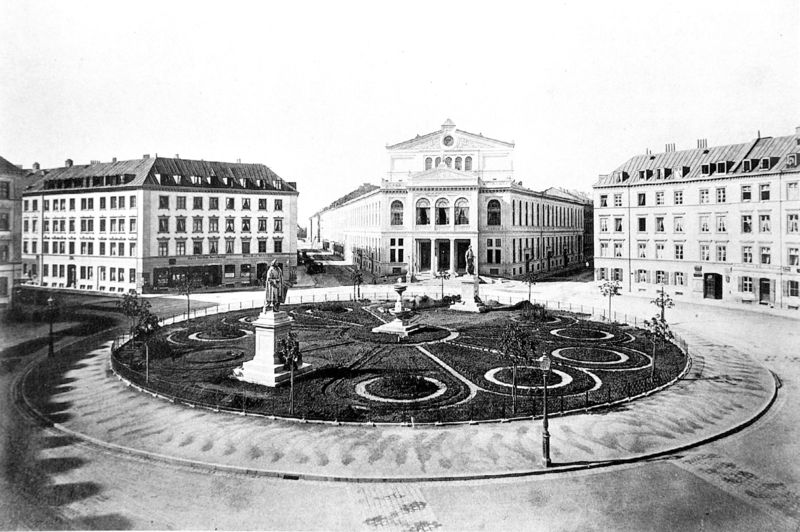
Titel: Gärtnerplatz in München mit Theater von Norden (Foto von 1867)
Künstler: Carl von Eichthal
Standort: München
Institution: Gärtnerplatz
Schlagwörter: baum, himmel, schatten, weiß, stadt, fenster, lampe, lampen, laterne, laternen, licht, mitte, paris, schwarz, strasse, säulen, tür, anlage, blick, dach, gebäude, haus, hund, park, rasen, weg, muster, alt, architektur, barock, sockel, häuser, strauch, kirche, wege, insel, figur, oper, pflanzen, theater, brunnen, kreis, rund, garten, skulptur, springbrunnen, statue, ansicht, fassade, fassaden, italien, ort, straßenflucht, leer, dächer, giebel, grafik, platz, figuren, französisch, krieg, plastik, podest, foto, fotografie, katze, eingang, offen, gehsteig, münchen, palast, denkmal, gauben, schwarzweiß, topografie, arkaden, rom, skulpturen, statuen, florenz, beet, blumenbeet, gärtner, rabatte, grünfläche, gaupen, geschosse, zentrum, mittelpunkt, stachus, kreisel, standbilder, straßenlampen, rondell, gartenanlage, paläste, piazza, blumenbeete, karlsplatz, rabatten, kreisverkehr, eingane, gärtnerplatz, gärtnertheater, mansarden, reifenstül, rondelle, deutschlanf, statd, dch, stadthäuser, grfik, k, runder platz, schon wieder in die länge verzerrt, unmöglich da einen kommentar zu posten, kann auch buttermlich sein